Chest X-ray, AP view. Patient: 36 years old, sex F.
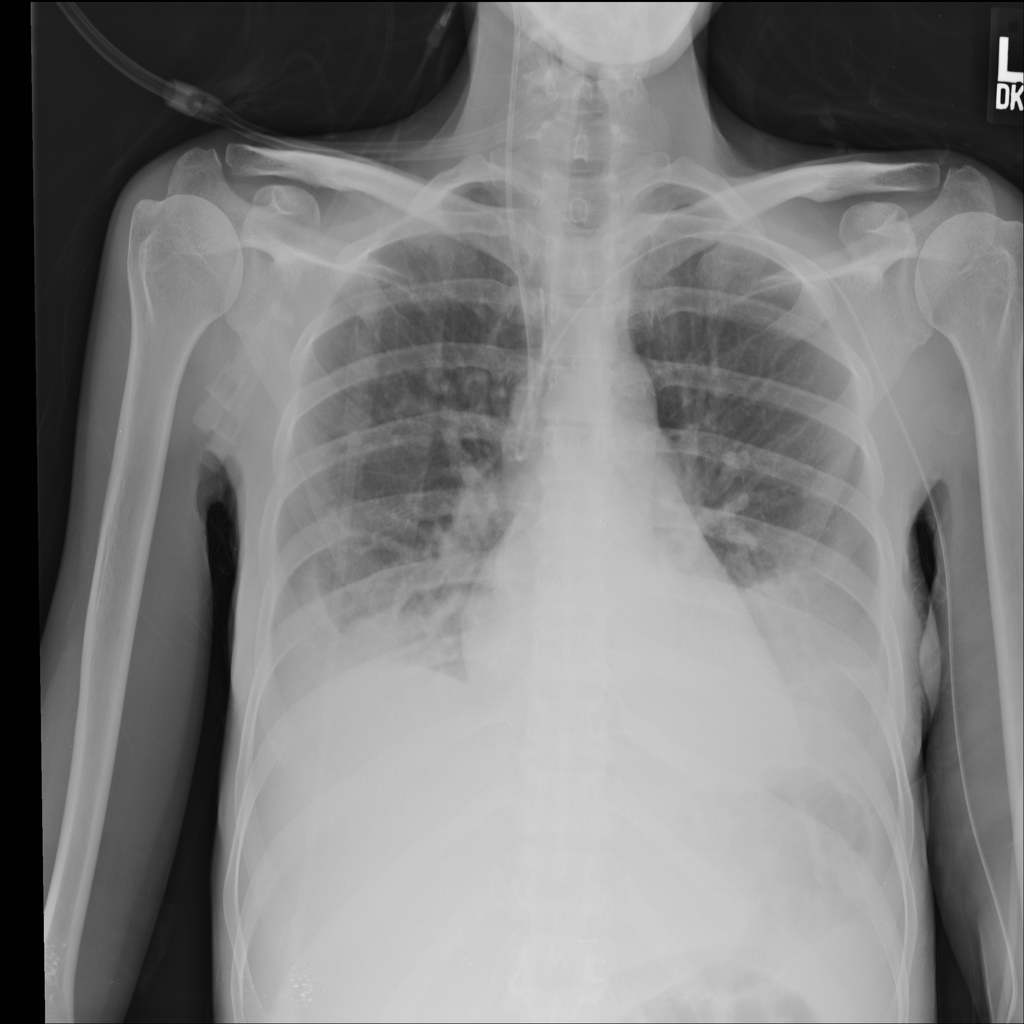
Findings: No Finding